Question: I have an array of radio button from where i am creating radio buttons dynamically in my layout. Here what i want, when i check one radio button then other radio buttons should be unchecked. How to manipulate this using radio button array? Please some body help!
Here is the image. Radio Buttons does not unchecked automatically.

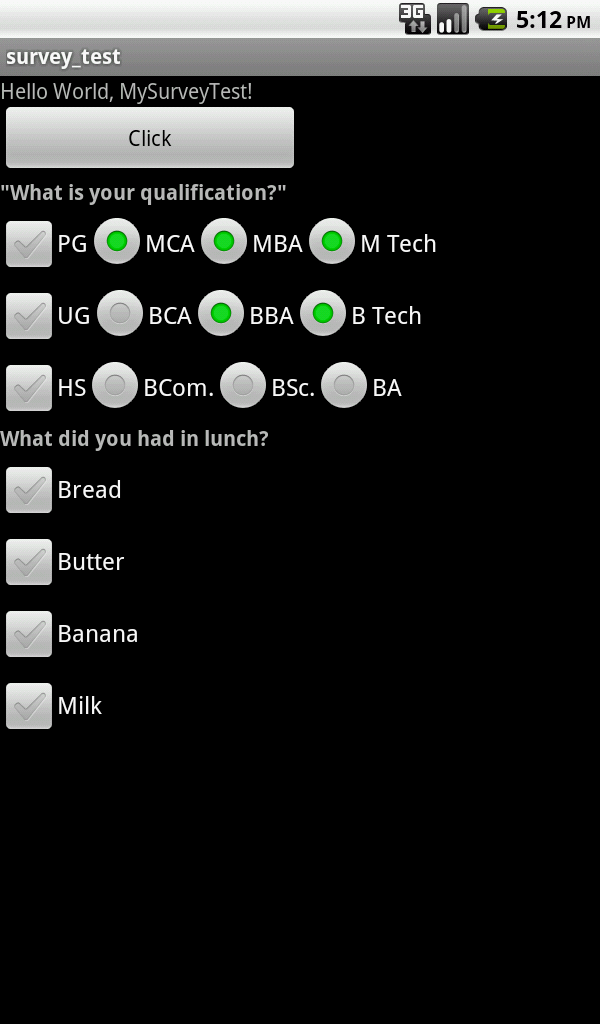
Answer: Put all of those <URL>